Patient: sex M, age 53
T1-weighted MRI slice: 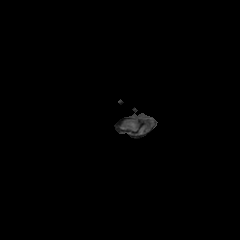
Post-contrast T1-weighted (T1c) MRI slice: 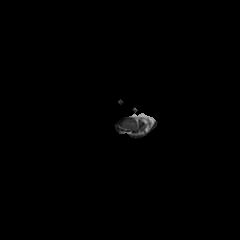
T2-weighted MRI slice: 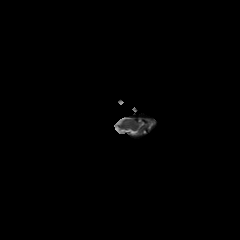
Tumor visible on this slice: no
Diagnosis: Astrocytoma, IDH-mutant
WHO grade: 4